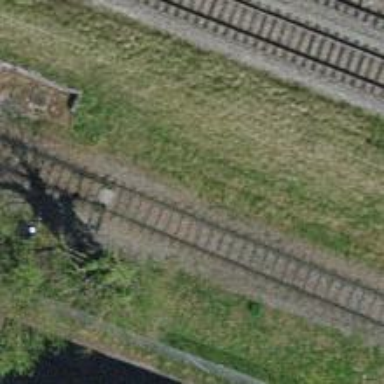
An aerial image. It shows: Single railway spur track.